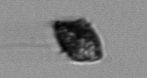
Label: Kryptoperidinium_triquetrum